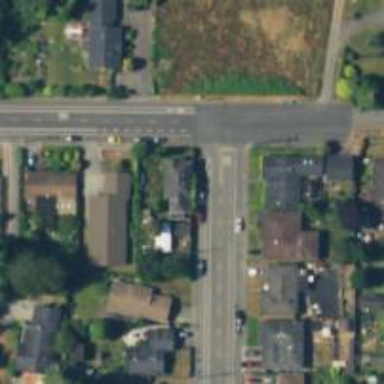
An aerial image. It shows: Road with stop sign.